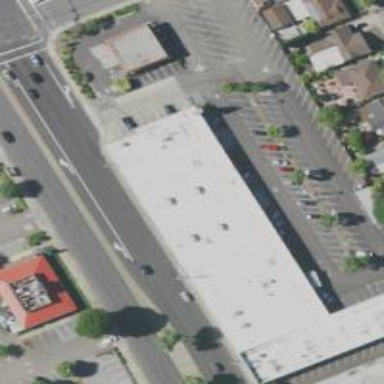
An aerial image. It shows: Retail building.